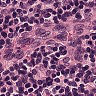
Metastatic tissue present: no